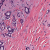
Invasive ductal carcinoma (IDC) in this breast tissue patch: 1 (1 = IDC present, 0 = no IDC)